Question: What I am trying to achieve is to fetch all matches (participant) from nodes and sort them according to the date and get the 2 oldest matches. What I have achieved so far fetching 2 matches from each fixtures nodes separately.
'''
<spocosy version="1.0">
<fixtures id="820745" ut="2011-03-01" sport="Football" template="England Premier League" tournament="2010/2011" league="Premier League">
<fixture id="839993" name="Chelsea-Manchester United" date="2011-03-01 20:45:00" round="18" status="Not started">
<participants>
<participant participantid="8455" participantname="Chelsea"/>
<participant participantid="10260" participantname="Manchester United"/>
</participants>
</fixture>
<fixture id="840142" name="Birmingham-West Bromwich" date="2011-03-05 13:45:00" round="29" status="Not started">
<participants>
<participant participantid="8658" participantname="Birmingham"/>
<participant participantid="8659" participantname="West Bromwich"/>
</participants>
</fixture>
<fixture id="840143" name="Bolton-Aston Villa" date="2011-03-05 16:00:00" round="29" status="Not started">
<participants>
<participant participantid="8559" participantname="Bolton"/>
<participant participantid="10252" participantname="Aston Villa"/>
</participants>
</fixture>
</fixtures>
<fixtures id="821290" ut="2011-03-01" sport="Football" template="Spain LIGA BBVA" tournament="2010/2011" league="LIGA BBVA">
<fixture id="875757" name="Espanyol-Mallorca" date="2011-03-01 20:00:00" round="26" status="Not started">
<participants>
<participant participantid="8558" participantname="Espanyol"/>
<participant participantid="8661" participantname="Mallorca"/>
</participants>
</fixture>
<fixture id="875739" name="Sevilla-Gijon" date="2011-03-01 22:00:00" round="26" status="Not started">
<participants>
<participant participantid="8302" participantname="Sevilla"/>
<participant participantid="9869" participantname="Gijon"/>
</participants>
</fixture>
<fixture id="875737" name="Zaragoza-Athletic Bilbao" date="2011-03-02 20:00:00" round="26" status="Not started">
<participants>
<participant participantid="8394" participantname="Zaragoza"/>
<participant participantid="8315" participantname="Athletic Bilbao"/>
</participants>
</fixture>
<fixture id="875743" name="Getafe-Atletico Madrid" date="2011-03-02 20:00:00" round="26" status="Not started">
<participants>
<participant participantid="8305" participantname="Getafe"/>
<participant participantid="9906" participantname="Atletico Madrid"/>
</participants>
</fixture>
<fixture id="875746" name="Villarreal-Hercules" date="2011-03-02 20:00:00" round="26" status="Not started">
<participants>
<participant participantid="10205" participantname="Villarreal"/>
<participant participantid="10278" participantname="Hercules"/>
</participants>
</fixture>
</fixtures>
there are 5 fixtures
<xsl:template match="fixtures">
<xsl:for-each select="//fixture">
<xsl:sort select="@date" data-type="text" order="ascending"/>
<xsl:if test="position() &lt; 3">
<xsl:variable name="eventid" select="@id"/>
<table class="default soccer">
<tbody>
<tr class="finished livestats event_row">
<td class="status tz_field" data-format="short_datetime"><xsl:value-of select="@date"></xsl:value-of></td>
<td class="team_1">
<div class="of_wrapper">
<span />
<xsl:value-of select="//participant[position()=1]/@participantname"></xsl:value-of>
</div>
</td>
<td id="res_{$eventid}" class="result bold link popup">
-
</td>
<td class="team_2">
<div class="of_wrapper">
<span />
<xsl:value-of select="//participant[position()=2]/@participantname"></xsl:value-of>
</div>
</td>
</tr>
</tbody>
</table>
</xsl:if>
</xsl:for-each>
'''
And here is the output of it

In that output, dates are the oldest 2 which is what I want to achieve but they are displayed for each fixtures again and again (there are 5 fixtures and the dates are displayed totally 10 times instead of 2) and the teams are not related to the dates, teams are displayed from the first participants node.
I don't necessarily want exact code, any approaches would be also appreciated. So briefly I want to fetch all matches then sort them according to the date and display the oldest 2 machtes with the exact dates.
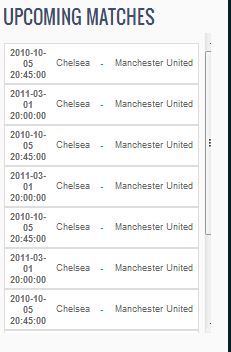
Answer: Your problem is the absolute paths. You have the
'''
<xsl:for-each select="//fixture">
'''
inside a template matching 'fixtures', so for fixtures element you are pulling out the first two 'fixture' elements from the whole document (not just from inside that particular 'fixtures') and creating a table row for each one. Then for each row you're taking the team names from the very first 'participants' element in the document ('//participant[position()=1]/@participantname' gives you the names of all the 'participant' elements in the whole document that are the first child with that name within their respective parent element, and 'value-of' gives the value of the first of these in document order).
You need to move the logic up from the '<xsl:template match="fixtures">' into somewhere where their common parent element is the context node and use a single 'for-each' over the fixture elements in one go rather than one 'for-each' per 'fixtures':
'''
<xsl:for-each select="fixtures/fixture">
<xsl:sort select="@date" data-type="text" order="ascending"/>
<xsl:if test="position() &lt; 3">
'''
and use relative paths 'participants/participant[1]' and 'participants/participant[2]' for team 1 and 2 respectively.